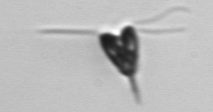
Label: Pyramimonas_longicauda